Question: I am trying to bind a dictionary to combobox but on UI there is no Item displayed only blank items are Binded. Please find the code below and let me know what I am doing wrong?
Code:
'''
private Dictionary<string, string> _timeToExpirationValues =
new Dictionary<string, string> { "< 15 Days", "15" },
{ "< 30 Days", "30" },
{ "< 60 Days", "60" },
{ "< 90 Days", "90" },
{ "< 1 year", "365" }};
/// <summary>
/// Gets or sets the filter settings data.
/// </summary>
/// <value>
/// The filter settings data.
/// </value>
public Dictionary<string, string> TimeToExpirationValues
{
get { return _timeToExpirationValues; }
set { SetProperty(ref _timeToExpirationValues, value); }
}
'''
XAML Code:
'''
<ComboBox Grid.Row="1" Grid.Column="1"
ItemsSource="{Binding TimeToExpirationValues}"
DisplayMemberPath="Key"
SelectedValuePath="Value" />
'''
What is been displayed is as below:

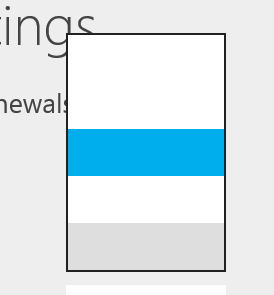
Answer: This seems to be known bug. Here's some links for you. I tried <URL> for Windows Store App, I am also getting white items only w/o text.
<URL>
<URL>
<URL>